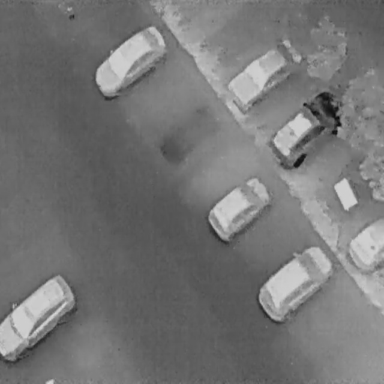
There are seven Cars in the infrared image.